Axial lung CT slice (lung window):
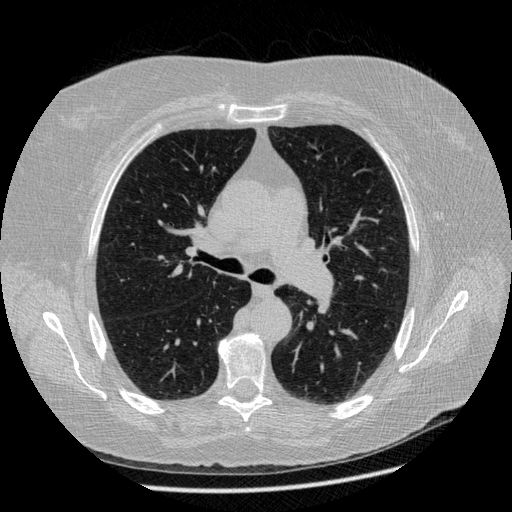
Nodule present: no